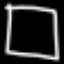
Label: square